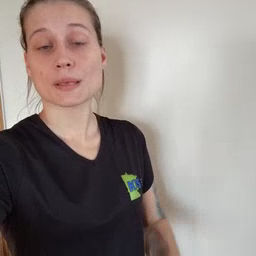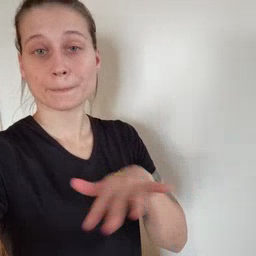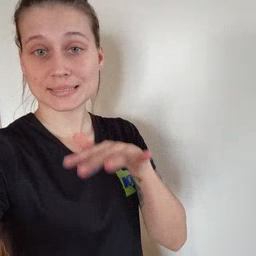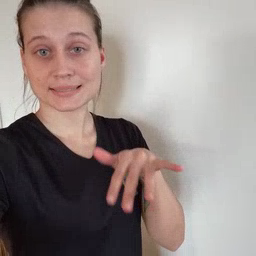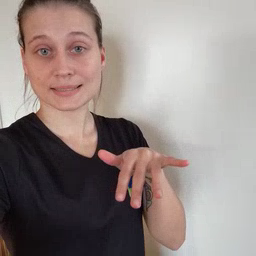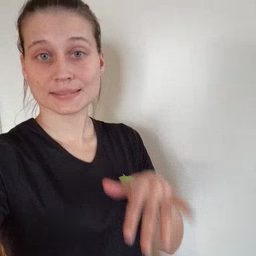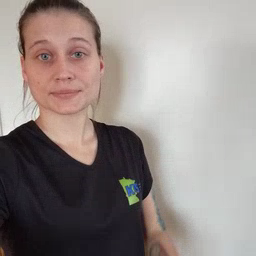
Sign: mitten